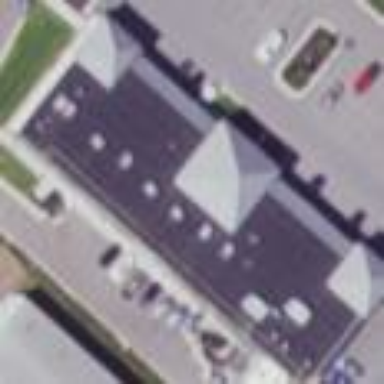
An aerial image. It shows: Retail building.